高三 · 计数
某服装店每年春季以每件 15 元的价格购入 $\mathrm{M}$ 型号童裤若干, 并开始以每件 30 元的价格出售, 若前 2 个月内所购进的 $\mathrm{M}$ 型号童裤没有售完, 则服装店对没卖出的 $\mathrm{M}$ 型号童裤将以每件 10 元的价格低价处理（根据经验, 1 个月内完全能够把 $\mathrm{M}$ 型号童裤低价处理完毕, 且处理完毕后, 该季度不再购进 $\mathrm{M}$ 型号童裤）。该服装店统计了过去 18 年中每年该季度 $\mathrm{M}$ 型号童裤在前 2 个月内的销售量,制成如下表格（注: 视频率为概率）。

| 前 2 月内的销售量（单位: 件) | 30 | 40 | 50 |
| :--- | :--- | :--- | :--- |
| 频数（单位: 年) | 6 | 8 | 4 |

（1）若今年该季度服装店购进 $\mathrm{M}$ 型号童裤 40 件, 依据统计的需求量试求服装店该季度销售 $\mathrm{M}$ 型号童裤获取利润 $\mathrm{X}$ 的分布列和期望; (结果保留一位小数)

（2）依据统计的需求量求服装店每年该季度在购进多少件 $\mathrm{M}$ 型号童裤时所获得的平均利润最大.
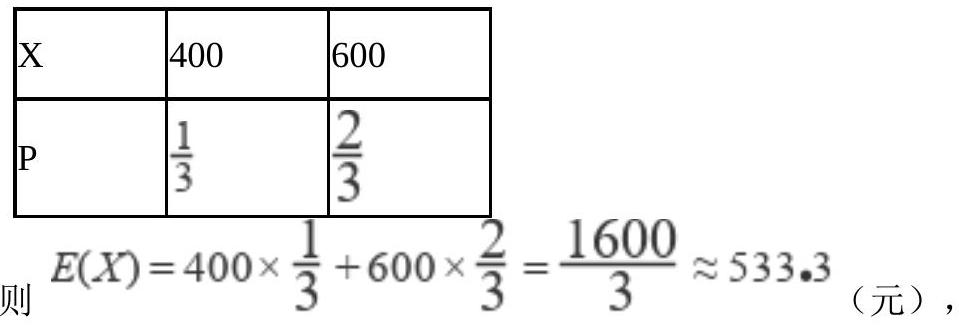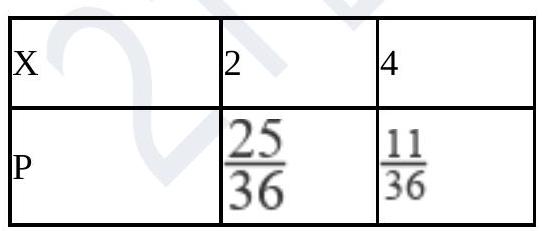
答案: (1) 【解析】 设服装店某季度销售 $M$ 型号童裤获得的利润为 $X$ (单位: 元).

当需求量为 30 时, $X=15 \times 30-5(40-30)=400$,

当需求量为 40 时, $X=15 \times 40=600$,

当需求量为 50 时, $X=15 \times 40=600$.

所以 $P(X=400)=\frac{1}{3}, P(X=600)=\frac{2}{3}$.

故 $\mathrm{X}$ 的分布列为

所以服装店今年销售 $M$ 型号童裤获得的利润均值为 533.3 元;

（2）解：设销售 $M$ 型号童裤获得的利润为 $Y$.

依题意，视频率为概率，为追求更多的利润，

则服装店每年该季度购进的 $\mathrm{M}$ 型号童裤的件数取值可能为 30 件, 40 件, 50 件.

当购进 $\mathrm{M}$ 型号童裤 30 件时,

$E(Y)=(30-15) \times 30 \times \frac{3}{9}+(30-15) \times 30 \times \frac{4}{9}+(30-15) \times 30 \times \frac{2}{9}=450$

当购进 $M$ 型号童裤 40 件时,

$E(Y)=[(30-15) \times 30-(15-10) \times 10] \times \frac{3}{9}+(30-15) \times 40 \times \frac{4}{9}+(30-15) \times 40 \times \frac{2}{9}$

$=\frac{1600}{3} \approx 533.3$;

当购进 $M$ 型号童裤 50 件时,

$E(Y)=[(30-15) \times 30-(15-10) \times 20] \times \frac{3}{9}+[(30-15) \times 40-(15-10) \times 10] \times \frac{4}{9}+(30-15) \times 50 \times \frac{2}{9}$

$=\frac{4750}{9} \approx 527.8$.

所以服装店每年该季度在购进 40 件 $\mathrm{M}$ 型号童裤时所获得的平均利润最大.

23.答案:（1）解：依题意得 $X$ 的可能取值为 2,4 ,

且 $P(X=2)=\left(1-\frac{1}{6}\right)^{2}=\frac{25}{36}, P(X=4)=1-\frac{25}{36}=\frac{11}{36}$,

则 $\mathrm{X}$ 的分布列为

(2) 【解析】 由题可知 $\mathrm{Y}$ 的所有可能取值为 $1, k+1$,

所以 $P(Y=1)=(1-p)^{k}, P(Y=k+1)=1-(1-p)^{k}$,

所以 $E(Y)=(1-p)^{k}+(k+1)\left[1-(1-p)^{k}\right]=k+1-k(1-p)^{k}$.

因为 $E(Y)=k$, 所以 $k+1-k(1-p)^{k}=k$, 即 $(1-p)^{k}=\frac{1}{k}$,
则 $1-p=\left(\frac{1}{k}\right)^{\frac{1}{k}}$, 即 $p=1-\left(\frac{1}{k}\right)^{\frac{1}{k}}$.

当 $k=6$ 时,

$$
p=1-\left(\frac{1}{6}\right)^{\frac{1}{6}}=1-\frac{1}{\sqrt[6]{6}} \approx 1-\frac{1}{1.3480} \approx 0.2581
$$

故 $\mathrm{p}$ 的估计值为 0.258 .
解析: 答案: (1) 【解析】 设服装店某季度销售 $M$ 型号童裤获得的利润为 $X$ (单位: 元).

当需求量为 30 时, $X=15 \times 30-5(40-30)=400$,

当需求量为 40 时, $X=15 \times 40=600$,

当需求量为 50 时, $X=15 \times 40=600$.

所以 $P(X=400)=\frac{1}{3}, P(X=600)=\frac{2}{3}$.

故 $\mathrm{X}$ 的分布列为

所以服装店今年销售 $M$ 型号童裤获得的利润均值为 533.3 元;

（2）解：设销售 $M$ 型号童裤获得的利润为 $Y$.

依题意，视频率为概率，为追求更多的利润，

则服装店每年该季度购进的 $\mathrm{M}$ 型号童裤的件数取值可能为 30 件, 40 件, 50 件.

当购进 $\mathrm{M}$ 型号童裤 30 件时,

$E(Y)=(30-15) \times 30 \times \frac{3}{9}+(30-15) \times 30 \times \frac{4}{9}+(30-15) \times 30 \times \frac{2}{9}=450$

当购进 $M$ 型号童裤 40 件时,

$E(Y)=[(30-15) \times 30-(15-10) \times 10] \times \frac{3}{9}+(30-15) \times 40 \times \frac{4}{9}+(30-15) \times 40 \times \frac{2}{9}$

$=\frac{1600}{3} \approx 533.3$;

当购进 $M$ 型号童裤 50 件时,

$E(Y)=[(30-15) \times 30-(15-10) \times 20] \times \frac{3}{9}+[(30-15) \times 40-(15-10) \times 10] \times \frac{4}{9}+(30-15) \times 50 \times \frac{2}{9}$

$=\frac{4750}{9} \approx 527.8$.

所以服装店每年该季度在购进 40 件 $\mathrm{M}$ 型号童裤时所获得的平均利润最大.

23.答案:（1）解：依题意得 $X$ 的可能取值为 2,4 ,

且 $P(X=2)=\left(1-\frac{1}{6}\right)^{2}=\frac{25}{36}, P(X=4)=1-\frac{25}{36}=\frac{11}{36}$,

则 $\mathrm{X}$ 的分布列为

(2) 【解析】 由题可知 $\mathrm{Y}$ 的所有可能取值为 $1, k+1$,

所以 $P(Y=1)=(1-p)^{k}, P(Y=k+1)=1-(1-p)^{k}$,

所以 $E(Y)=(1-p)^{k}+(k+1)\left[1-(1-p)^{k}\right]=k+1-k(1-p)^{k}$.

因为 $E(Y)=k$, 所以 $k+1-k(1-p)^{k}=k$, 即 $(1-p)^{k}=\frac{1}{k}$,
则 $1-p=\left(\frac{1}{k}\right)^{\frac{1}{k}}$, 即 $p=1-\left(\frac{1}{k}\right)^{\frac{1}{k}}$.

当 $k=6$ 时,

$$
p=1-\left(\frac{1}{6}\right)^{\frac{1}{6}}=1-\frac{1}{\sqrt[6]{6}} \approx 1-\frac{1}{1.3480} \approx 0.2581
$$

故 $\mathrm{p}$ 的估计值为 0.258 .